Interaction volume radius: 10 \u00c5
Interaction volume height: 10 \u00c5
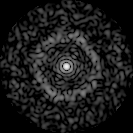
Disorder parameter: 0.8406